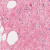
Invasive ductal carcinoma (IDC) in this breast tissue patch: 0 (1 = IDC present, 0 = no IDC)